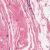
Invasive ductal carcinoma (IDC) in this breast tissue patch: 0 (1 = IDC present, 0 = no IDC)